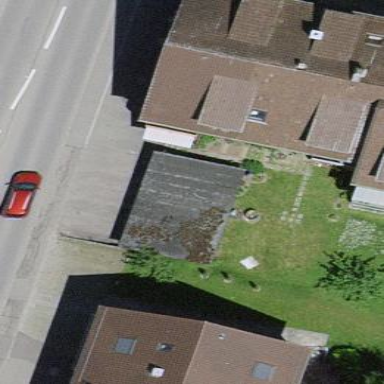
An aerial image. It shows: Group of garages.